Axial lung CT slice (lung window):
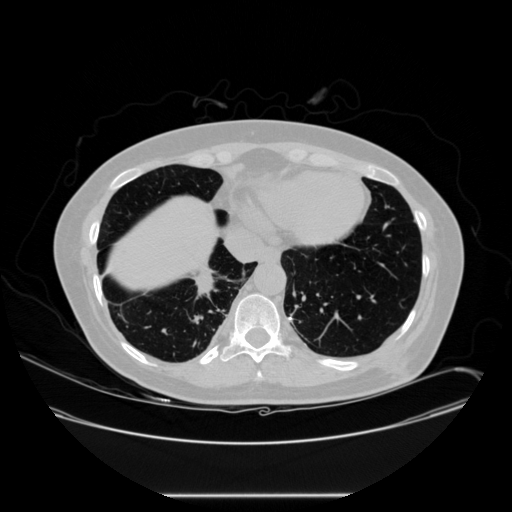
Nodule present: yes
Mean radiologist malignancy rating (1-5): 5